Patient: sex M, age 75
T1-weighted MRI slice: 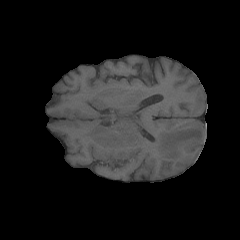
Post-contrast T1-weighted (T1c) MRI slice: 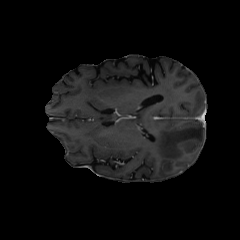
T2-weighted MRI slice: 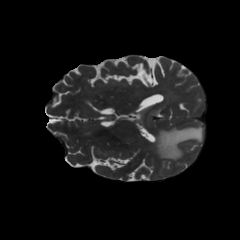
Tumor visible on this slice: yes
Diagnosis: Glioblastoma, IDH-wildtype
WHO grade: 4